Question: I wan't to show a list of videos on my website, as many in a row as possible.
On the left side I want a navigation area. Next to the navigation I want to place the first videos.
Unfortunately the videos will be placed below the navigation. I already tried display: inline-block; and so on but there has been no solution yet.
What did I do wrong?

'''
<div id="content_wrapper">
<div id="navigation_area"></div><!-- div end video area -->
<div id="video_area">
<div class="video_container">
<div class="video_thumb"></div>
<div class="video_info_container">
<div class="video_name">Video Name 1</div>
<div class="rating_container">
<div class="rating"></div>
</div>
</div>
</div><!-- video_container -->
<div class ="video_container">
<div class="video_thumb"></div>
<div class="video_info_container">
<div class="video_name">Video Name 2</div>
<div class="rating_container">
<div class="rating"></div>
</div>
</div>
</div><!-- video_container -->
</div> <!--div end video area-->
</div><!--div end content_wrapper-->
'''
css:
'''
navigation_area{
height:500px;
width:100px;
background-color:#ffffff;
border-radius: 15px;
-moz-border-radius: 15px;
margin:2px;
}
#video_area{
float: left;
}
.video_container{
width: 400px;
height: 300px;
background-color: #ffffff;
margin-left: 20px;
margin-top: 20px;
border-radius: 15px;
-moz-border-radius: 15px;
float: left;
display: inline;
}
'''
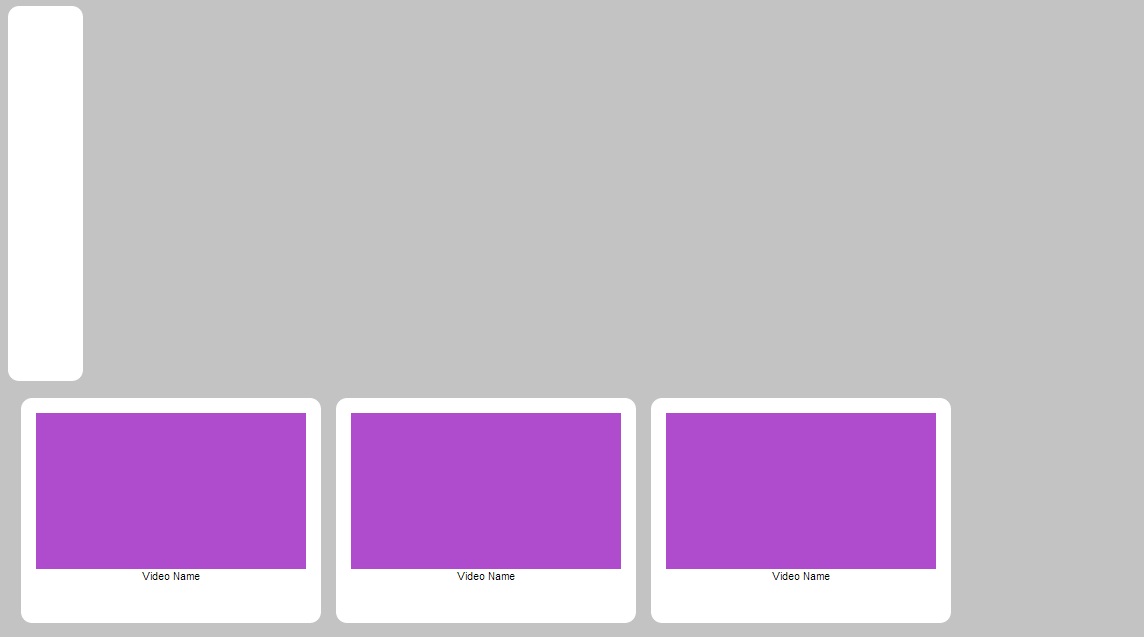
Answer: Remove the 'float: left' from '#video_area' and '.video_container' and add 'float: left' to '#navigation_area' instead. Change 'display: inline' to 'display: inline-block'
'''
#navigation_area{
...
float: left;
}
.video_container{
...
display: inline-block;
}
'''
Complete <URL>
If you want to keep the 'video_area' to the right of 'navigation_area', no matter what, you can set a 'min-width' for the 'content_area'
'''
#content_wrapper {
min-width: 400px;
}
'''
See modified <URL>